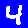
Digit: 4